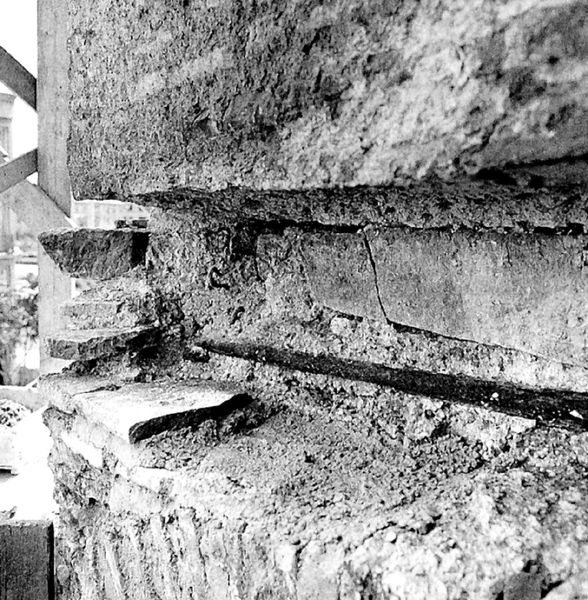
Titel: Theotokos Kirche in Istanbul
Künstler: Konstantinos Lips
Standort: Istanbul (EU - Türkei)
Schlagwörter: felsen, sand, ausschnitt, grau, holz, schwarz, weiss, alt, wand, architektur, stein, steine, risse, mauer, ziegel, rand, schaden, detail, bretter, foto, verfall, erker, ruine, gerüst, links, beton, mauerwerk, loch, schwarzweiß, gemäuer, kaputt, putz, fuge, stahl, beschädigung, riss, baustelle, bruch, mörtel, sanieren, fenton